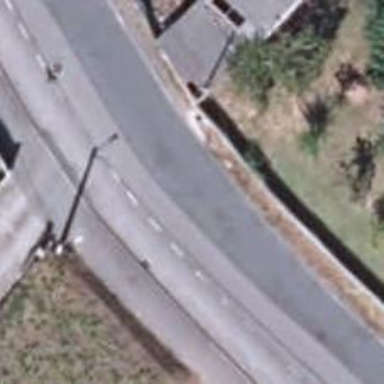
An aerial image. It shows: Traffic hump for calming the traffic.